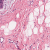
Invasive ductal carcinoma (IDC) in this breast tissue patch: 0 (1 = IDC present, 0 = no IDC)